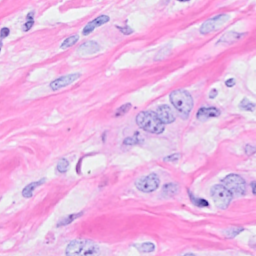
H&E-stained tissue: Breast